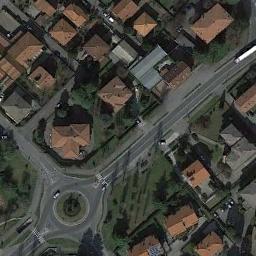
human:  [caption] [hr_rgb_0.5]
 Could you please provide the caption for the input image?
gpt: The roundabout with four exits and entrances is in the residential area .

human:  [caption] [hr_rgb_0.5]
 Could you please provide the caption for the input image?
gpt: Many buildings of different shapes are around the roundabout .

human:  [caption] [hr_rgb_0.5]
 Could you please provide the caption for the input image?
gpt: There are several vehicles on the road at the crossroads, And there are many buildings with brown roofs and some trees and a large lawn around the roundabout .

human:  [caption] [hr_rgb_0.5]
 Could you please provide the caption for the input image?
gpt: The roundabout is on the grass next to trees and buildings .

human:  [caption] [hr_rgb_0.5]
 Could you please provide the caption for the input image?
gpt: There are many brown buildings and green lawns around the roundabout .